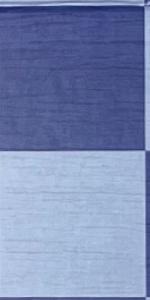
Label: Empty